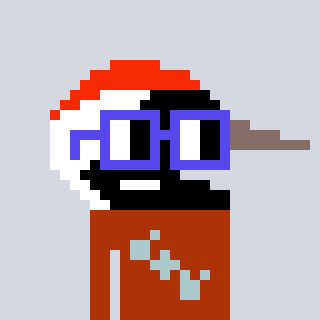
a pixel art character with square blue glasses, a crane-shaped head and a hotbrown-colored body on a cool background